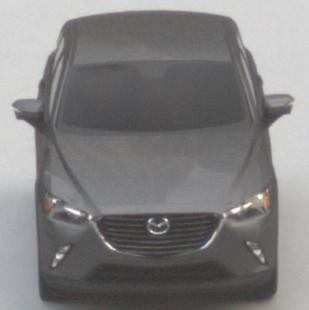
Make: Mazda
Model: CX-3 SKYACTIV-G 120
Detailed model: CX-3 (DK)
Model produced from: 2015/06
Model produced until: 2018/06
Doors: 5
Color: gray
Road condition: dry road
Daytime: morning or afternoon
Contrast: low contrast